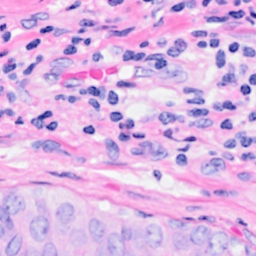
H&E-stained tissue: Breast